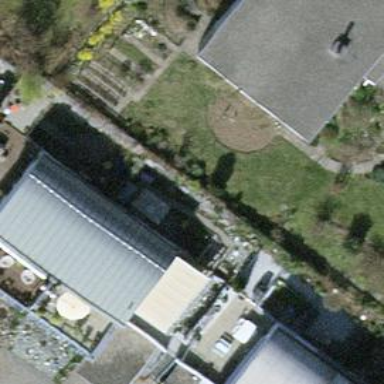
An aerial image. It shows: Terrace building.